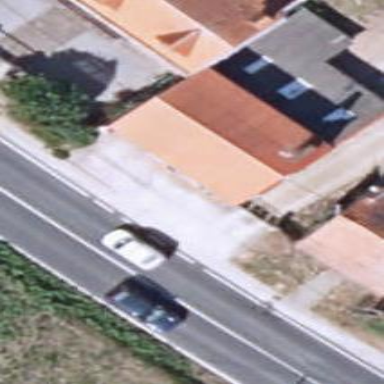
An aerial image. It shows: Simple house.